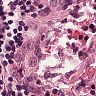
Metastatic tissue present: no